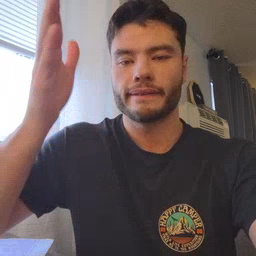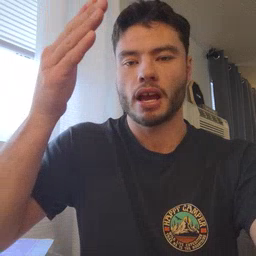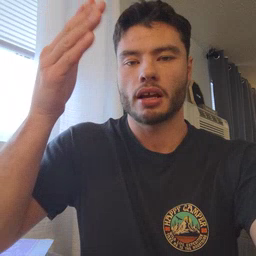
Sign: flag